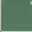
Piece: xx